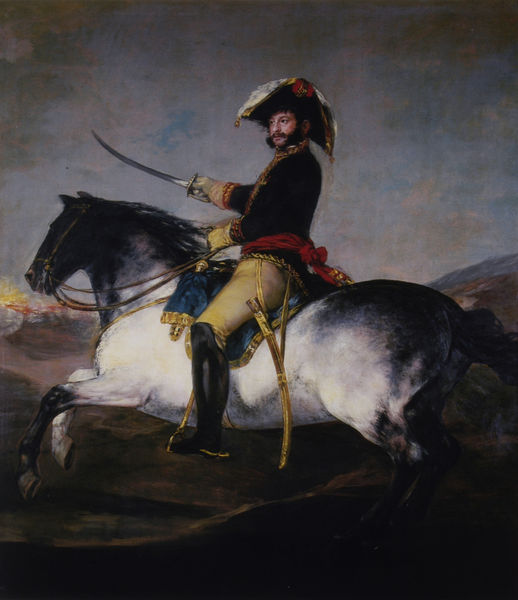
Titel: General José de Palafox
Künstler: Francisco José Goya Lucientes
Standort: Madrid
Institution: Museo del Prado
Schlagwörter: berg, blau, dunkel, feuer, gemälde, hand, himmel, kampf, mann, schatten, weiß, wolken, gelb, landschaft, ocker, bewegung, braun, frankreich, grau, handschuh, handschuhe, hut, licht, orange, schwarz, zeichnung, blick, rot, tuch, wolke, beige, bart, hose, jacke, mütze, arme, augen, gesicht, vollbart, ärmel, bild, herr, porträt, öl, erde, horizont, hügel, gold, mantel, decke, borte, rosa, pferd, reiter, federbusch, hufe, mähne, reiten, reiterbild, ritt, sattel, schwanz, schweif, schärpe, sprung, steigbügel, zaumzeug, zügel, bein, farbig, man, position, schuhe, laufen, schwer, berge, creme, farbe, französisch, krieg, schlacht, könig, lanze, goya, scheide, jackett, eisen, stolz, explosion, blanc, noir, dreiviertel, attacke, schwert, säbel, uniform, soldat, waffe, napoleon, degen, dreispitz, koteletten, offizier, stiefel, fürst, kämpfen, schimmel, portät, lanschaft, leder, dolch, krieger, general, zaum, feldherr, balu, sebel, sporen, quast, ciel, cheval, hengst, reithose, tresse, galopp, franzose, borten, reiterstiefel, epee, apfelschimmel, sabre, reitstiefel, cavalier, spanier, bottes, goldf, schwertscheide, militaire, kotteletten, culotte, bicorne, criniere, fanzose, fourreau, geisch, kommandeut, murat, cocarde, reider, renes, naseaux